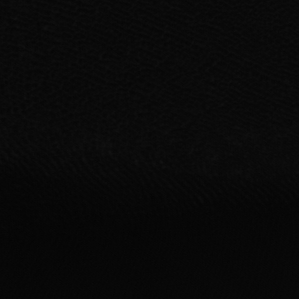
Label: frost